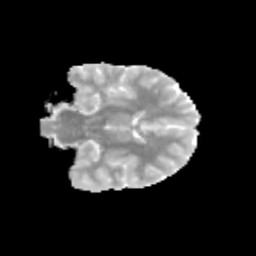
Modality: MD
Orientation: coronal
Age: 13
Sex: male
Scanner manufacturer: siemens
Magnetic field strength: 3 T
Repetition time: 3.8 s
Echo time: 0.07 s